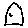
Label: house